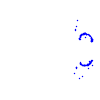
Particle: proton